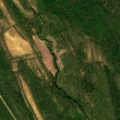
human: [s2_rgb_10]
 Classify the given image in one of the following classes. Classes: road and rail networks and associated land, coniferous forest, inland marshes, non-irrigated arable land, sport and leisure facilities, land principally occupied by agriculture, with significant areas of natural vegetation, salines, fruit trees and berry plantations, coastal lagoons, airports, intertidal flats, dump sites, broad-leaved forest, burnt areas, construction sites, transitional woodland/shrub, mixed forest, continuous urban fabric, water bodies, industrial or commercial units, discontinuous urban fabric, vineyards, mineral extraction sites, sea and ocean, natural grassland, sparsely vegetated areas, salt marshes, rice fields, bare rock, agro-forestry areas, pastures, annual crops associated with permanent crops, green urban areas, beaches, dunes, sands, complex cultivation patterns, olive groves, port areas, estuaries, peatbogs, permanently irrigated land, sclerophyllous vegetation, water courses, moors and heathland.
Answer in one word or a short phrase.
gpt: coniferous forest, mixed forest